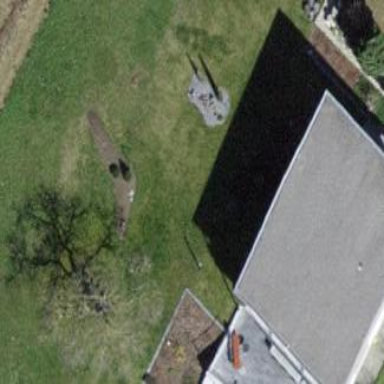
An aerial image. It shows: Building with flat roof.